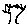
Label: tree